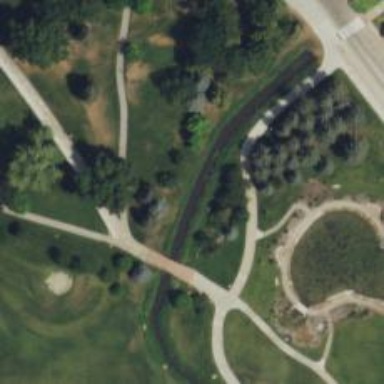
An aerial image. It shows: Bridge over cycleway track.